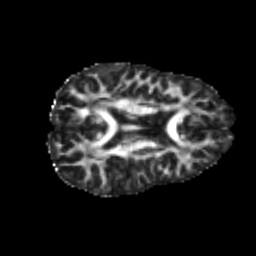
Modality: FA
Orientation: axial
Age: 21
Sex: male
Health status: healthy
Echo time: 0.074 s